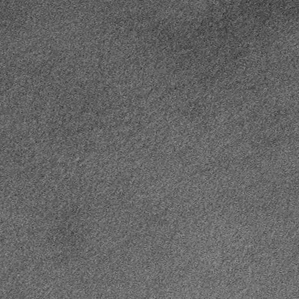
Label: frost